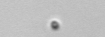
Label: nanoplankton_mix